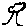
Label: tree